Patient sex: M
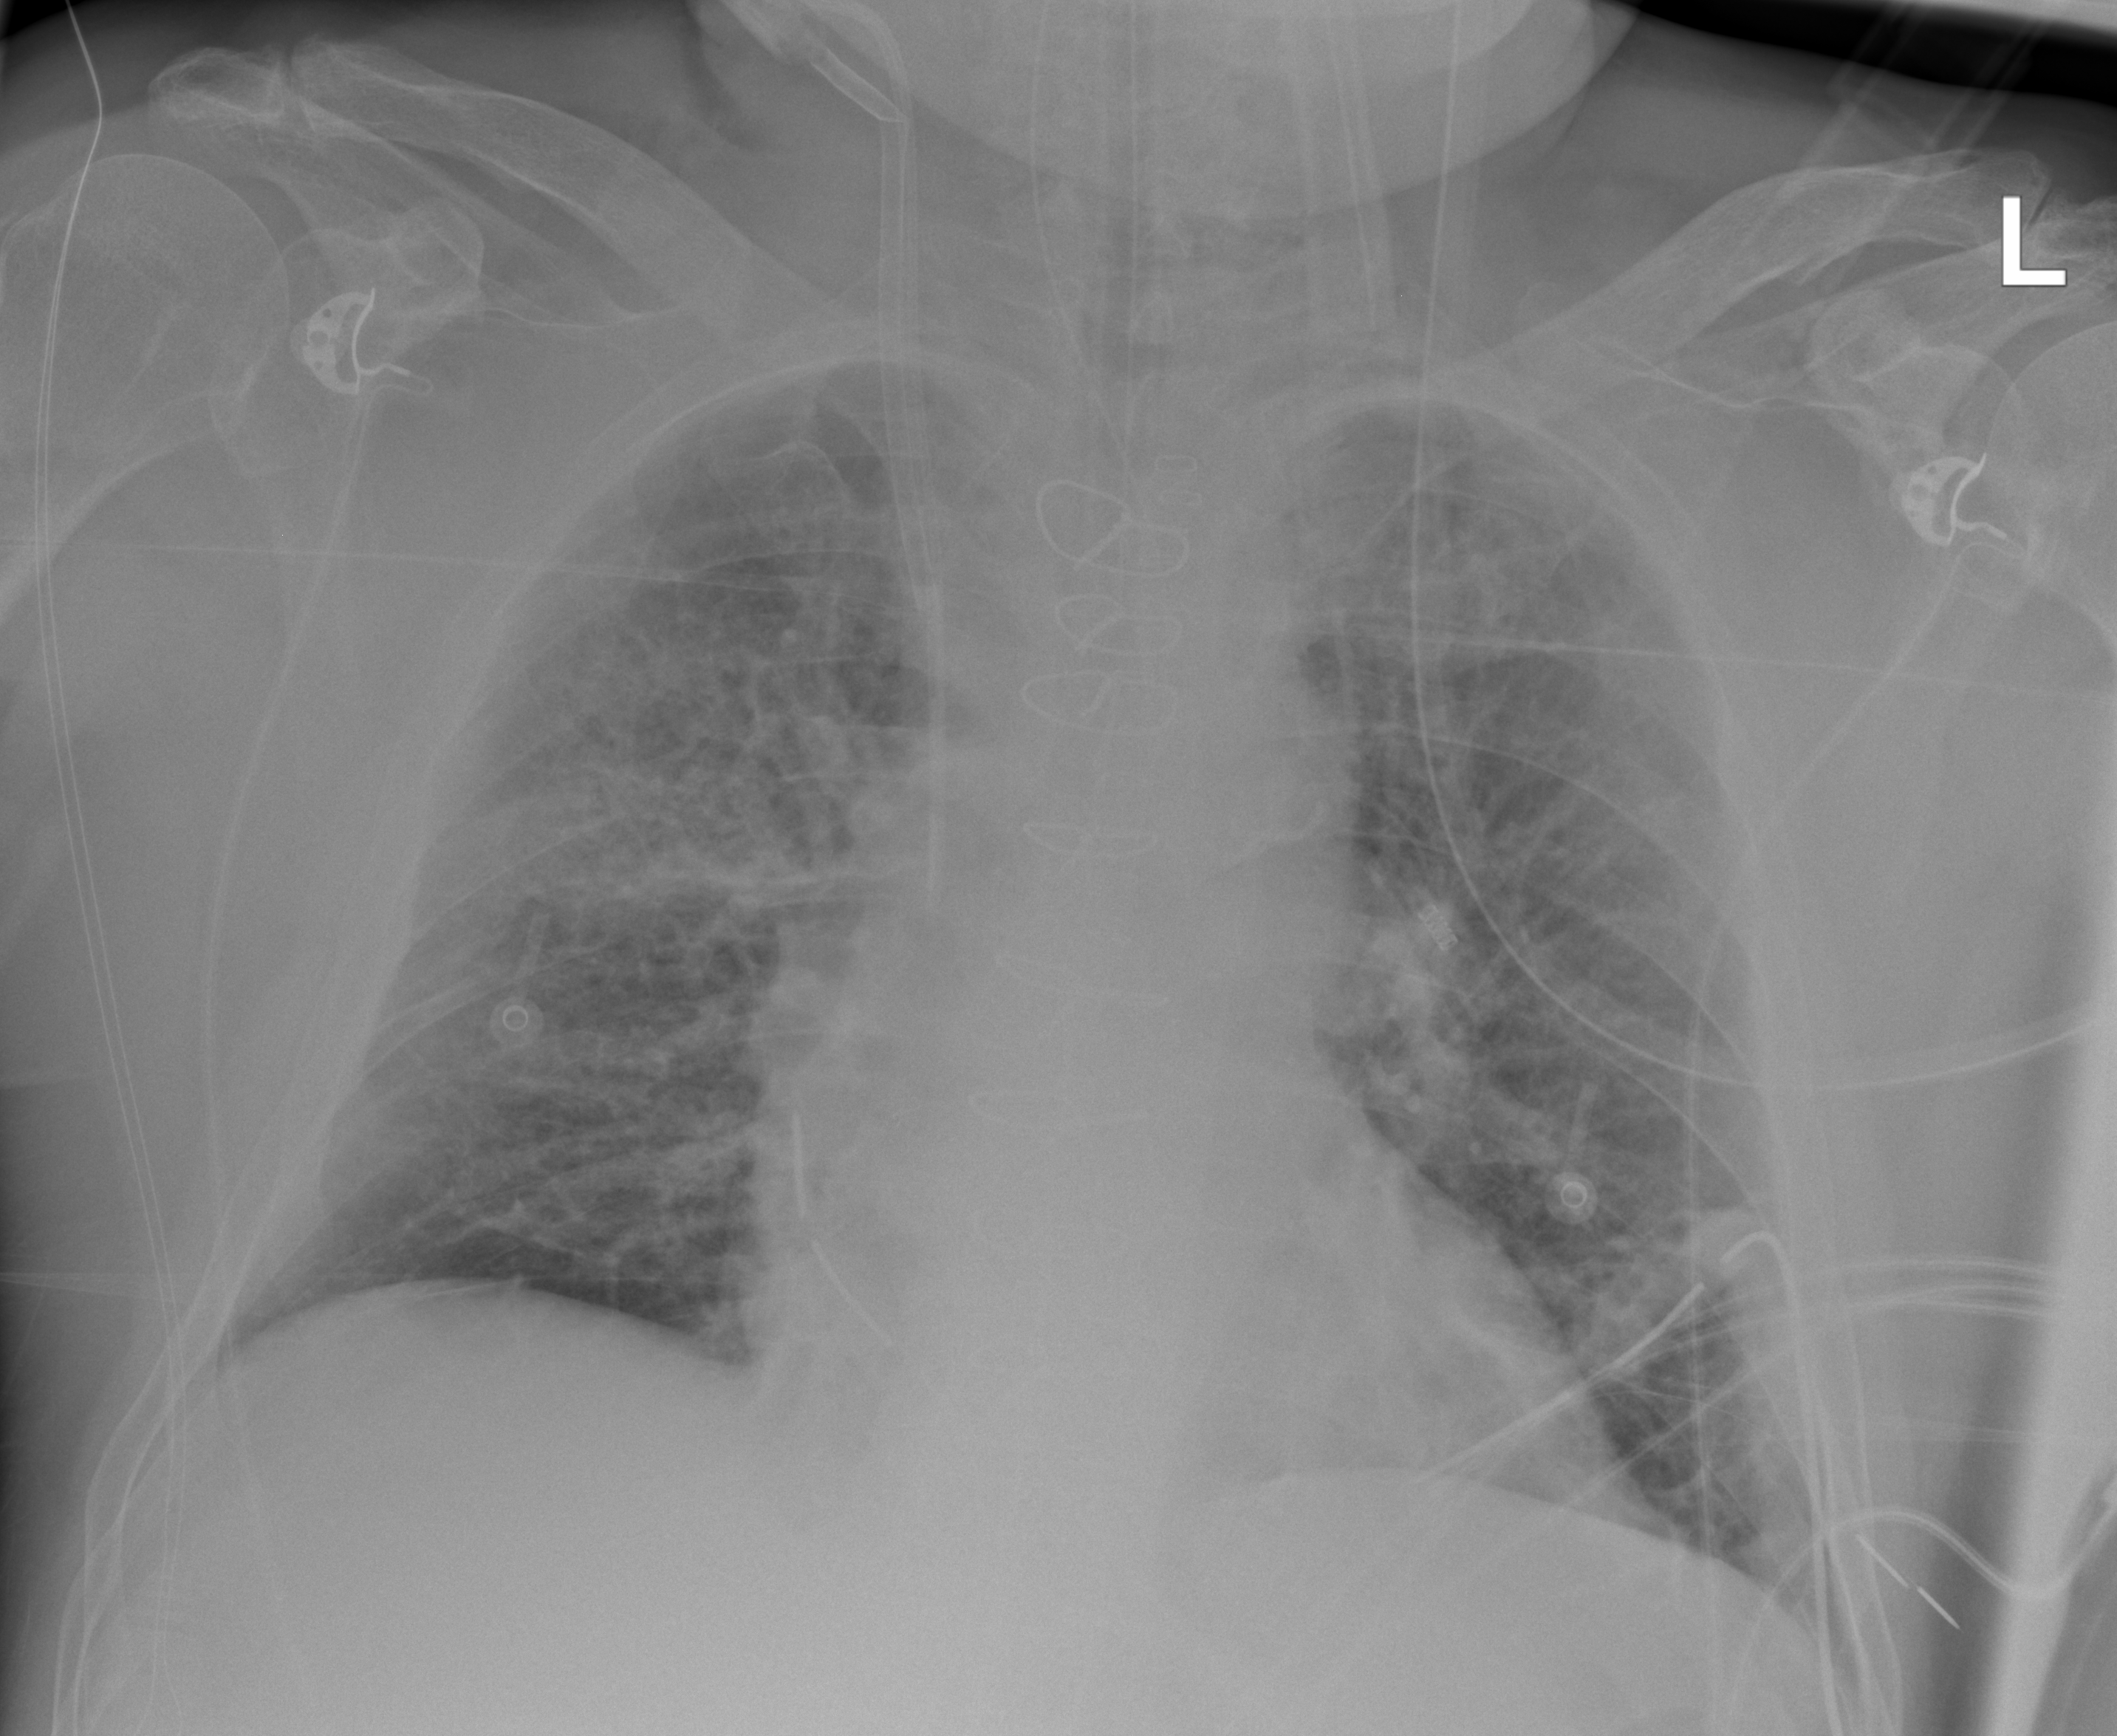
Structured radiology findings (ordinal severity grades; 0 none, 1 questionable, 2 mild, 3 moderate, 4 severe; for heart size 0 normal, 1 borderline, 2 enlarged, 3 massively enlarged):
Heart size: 1
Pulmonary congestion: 2
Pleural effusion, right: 0
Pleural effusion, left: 0
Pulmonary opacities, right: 3
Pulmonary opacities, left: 2
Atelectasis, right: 2
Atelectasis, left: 2